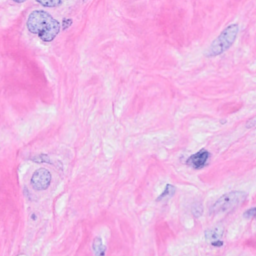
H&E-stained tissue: Breast